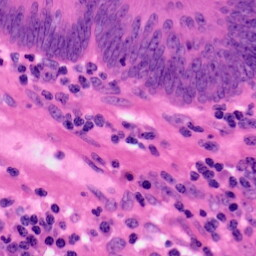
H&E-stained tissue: Colon